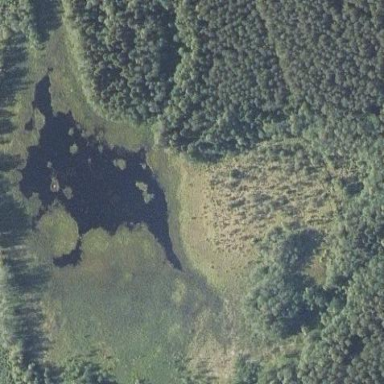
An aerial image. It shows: Wetland area.